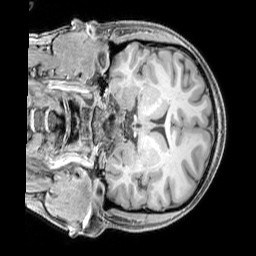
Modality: T1w
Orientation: coronal
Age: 21
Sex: female
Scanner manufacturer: siemens
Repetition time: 2.3 s
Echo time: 0.00226 s